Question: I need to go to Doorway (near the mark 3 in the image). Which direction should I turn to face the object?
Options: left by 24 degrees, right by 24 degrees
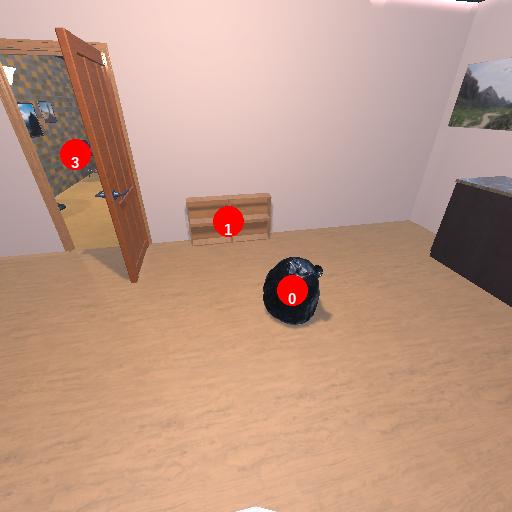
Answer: left by 24 degrees